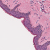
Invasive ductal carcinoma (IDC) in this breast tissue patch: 0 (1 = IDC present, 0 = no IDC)